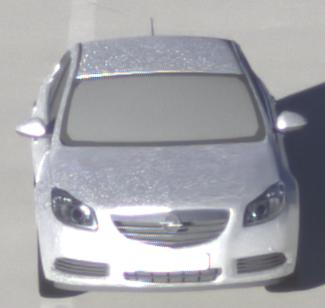
Make: Opel
Model: Insignia 1.6
Detailed model: Insignia (A) Notch Back
Model produced from: 2008/11
Model produced until: 2008/12
Doors: 4
Color: white
Road condition: dry road
Daytime: sunrise or sunset
Contrast: high contrast